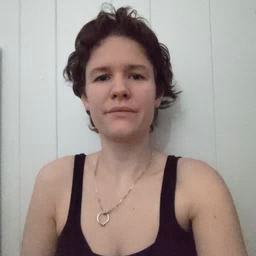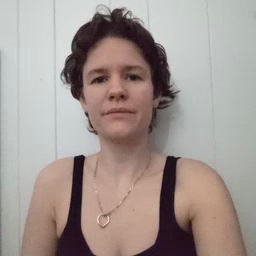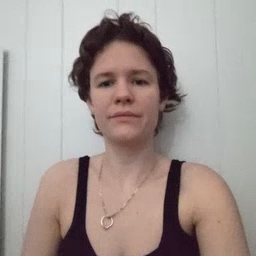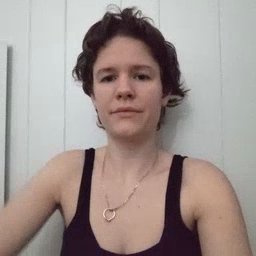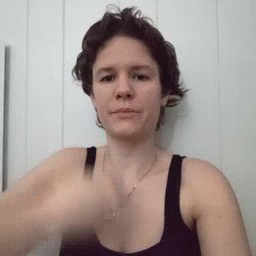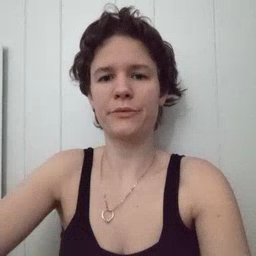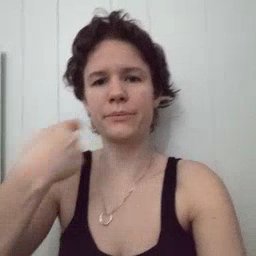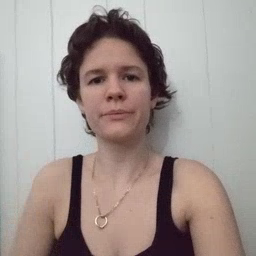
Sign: zipper